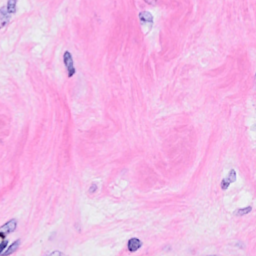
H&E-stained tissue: Breast